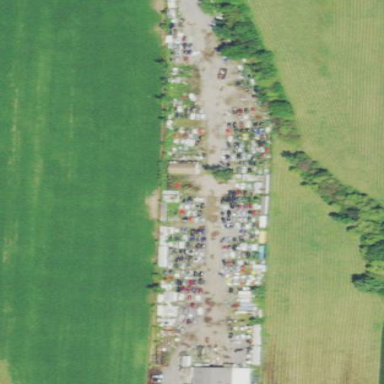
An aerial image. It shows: Scrap yard situated in industrial area.